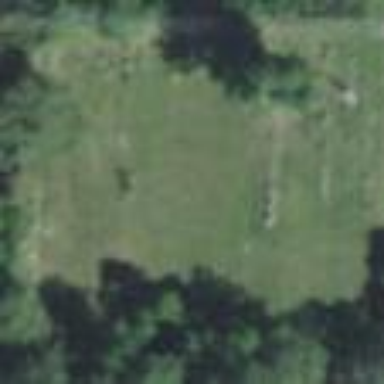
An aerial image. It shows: Cemetery.